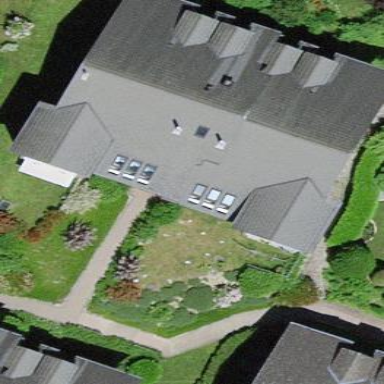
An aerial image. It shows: Residential building.